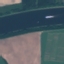
Land use / land cover class: River